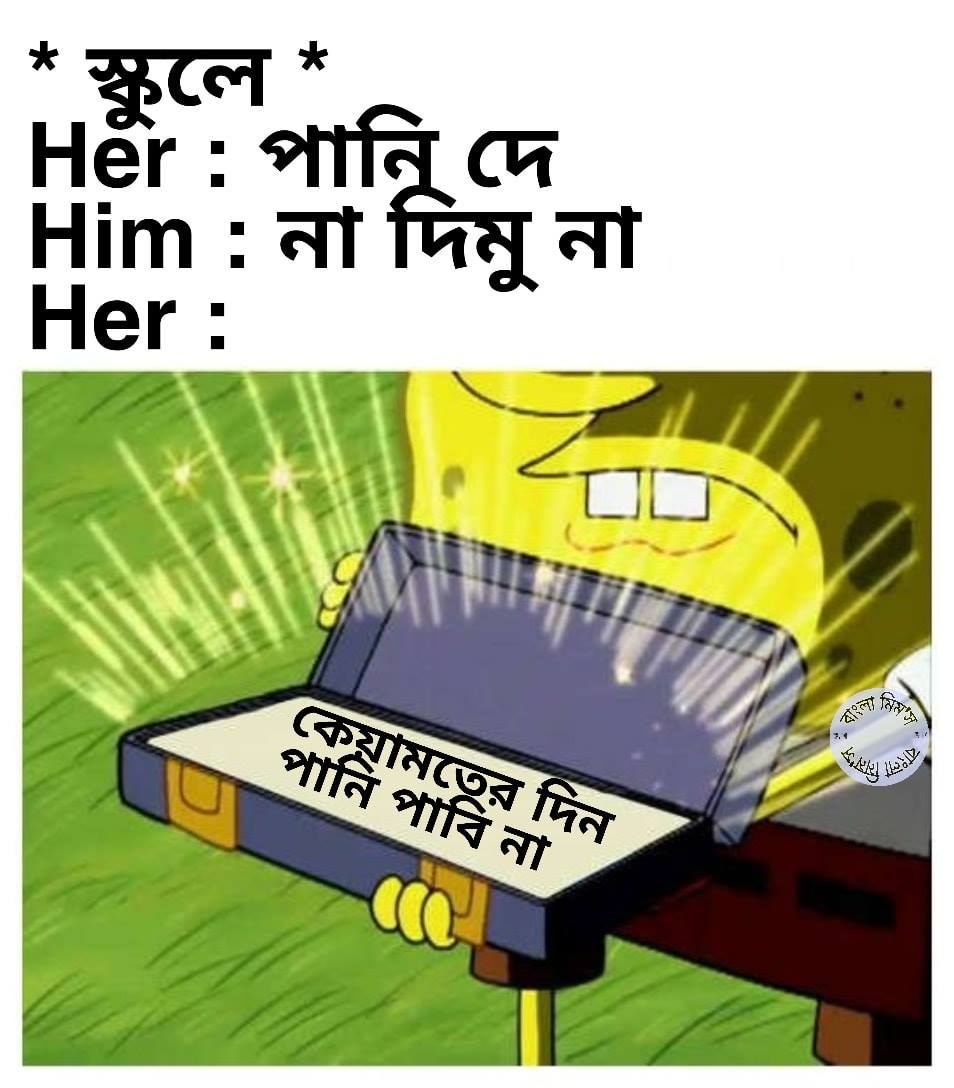
Caption: *স্কুলে*   Her : পানি দে  Him : না দিমু না    Her : কেয়ামতের দিন পানি পাবি না
Label: non-hate